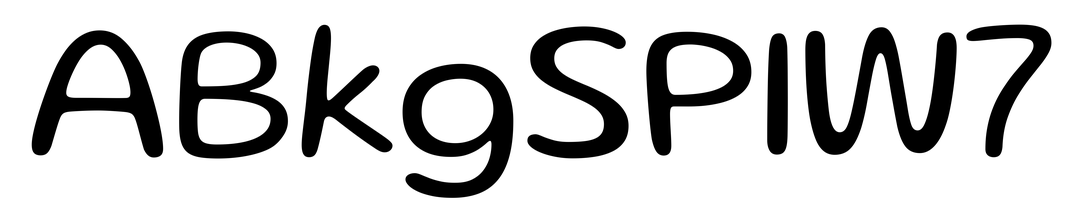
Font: Gluten_Light